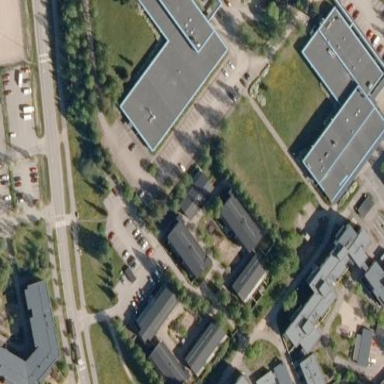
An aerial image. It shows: School building.